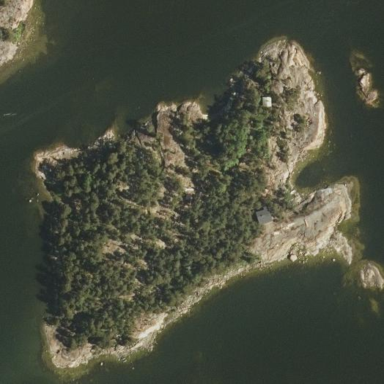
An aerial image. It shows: Islet along the natural coastline.